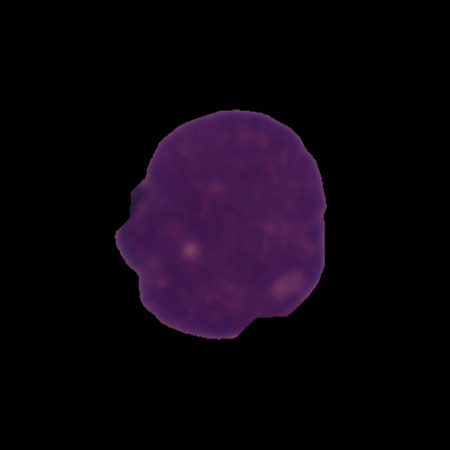
Label: healthy